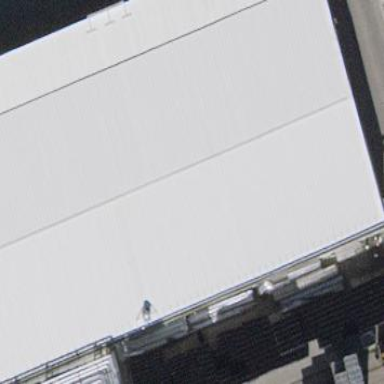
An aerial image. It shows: Industrial building with flat roof.